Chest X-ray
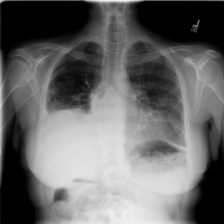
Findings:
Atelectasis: positive
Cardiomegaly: negative
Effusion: positive
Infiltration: negative
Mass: negative
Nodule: negative
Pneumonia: negative
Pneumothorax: negative
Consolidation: negative
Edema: negative
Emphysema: negative
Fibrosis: negative
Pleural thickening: negative
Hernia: negative